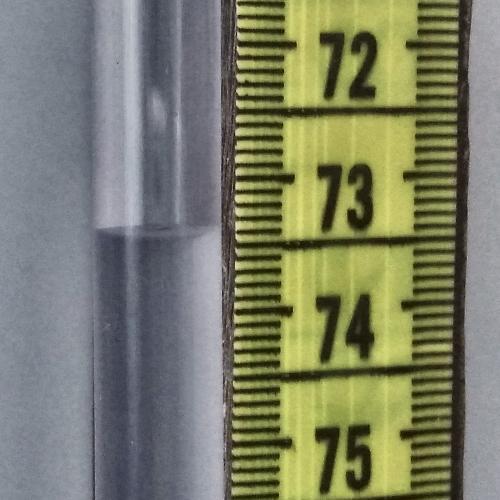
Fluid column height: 73.4 cm